Question: I have a column (call it column1 here) in my database with data formatted like this: "x/y/z". I want to create a new column with just the x value and I tried this:
'''
ALTER TABLE RECORDS
ADD COLUMN name_x TEXT;
SELECT column1, SUBSTR('column1','/',1) AS new_column FROM table;
'''
The new column does not contain any data, while I expected x for each row.

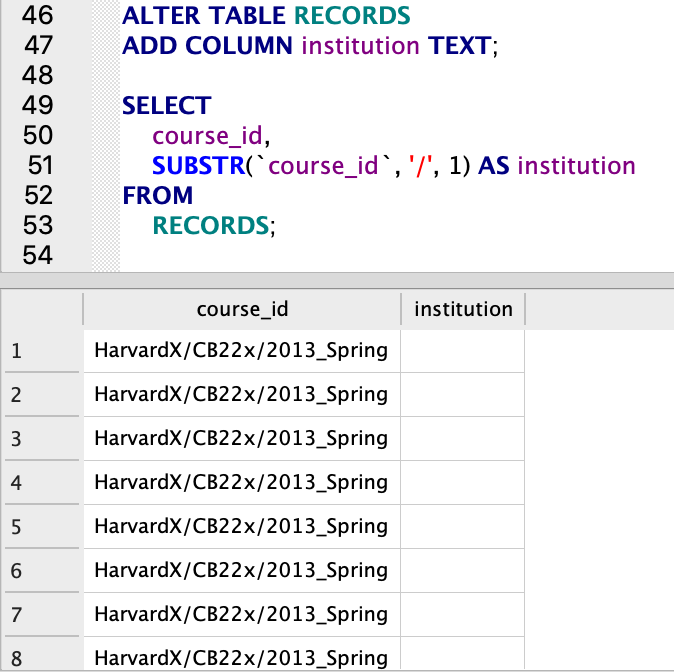
Answer: The 2nd argument of the function <URL> and the 3d argument is the number of characters returned.
So for the 2nd argument you must use the function <URL> to locate the ''/'':
'''
SUBSTR(course_id, 1, INSTR(course_id, '/') - 1)
'''
If you have already created the new column 'institution' then you must update the table to populate the new column:
'''
UPDATE records
SET institution = SUBSTR(course_id, 1, INSTR(course_id, '/') - 1)
'''
If your version of SQLite is 3.31+ you could create the new column as a <URL> like this:
'''
ALTER TABLE records ADD COLUMN institution TEXT
GENERATED ALWAYS AS (SUBSTR(course_id, 1, INSTR(course_id, '/') - 1));
'''